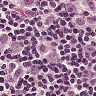
Metastatic tissue present: yes